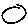
Label: circle